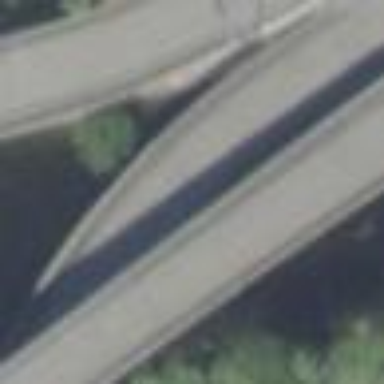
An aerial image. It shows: Man-made bridge.